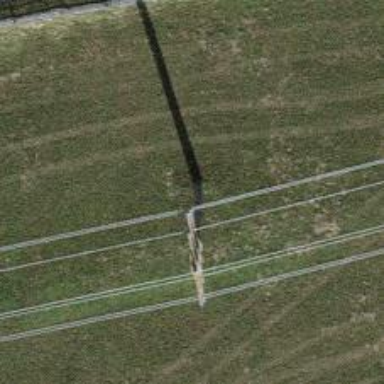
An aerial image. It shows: Concrete power pole.